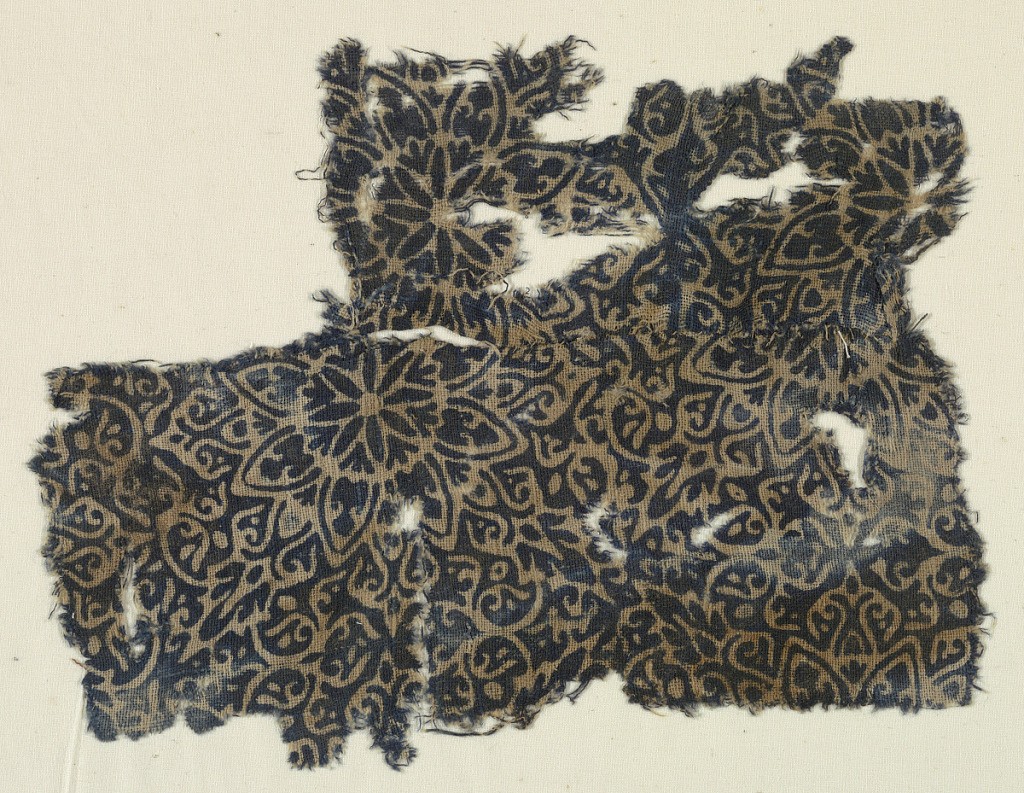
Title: Fragment
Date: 14th–15th century
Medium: cotton Technique: resist-printed on plain weave
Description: White, rather coarse, plain weave ground.  All-over closely-spaced design of stylized lotus blossom and foliate motifs.  Blue resist-print.